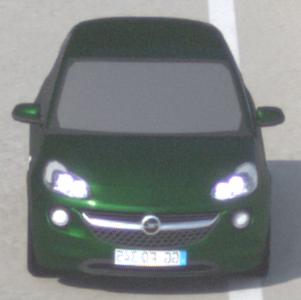
Make: Opel
Model: ADAM 1.2
Detailed model: ADAM
Model produced from: 2013/01
Model produced until: 2014/11
Doors: 3
Color: green
Road condition: dry road
Daytime: morning or afternoon
Contrast: high contrast